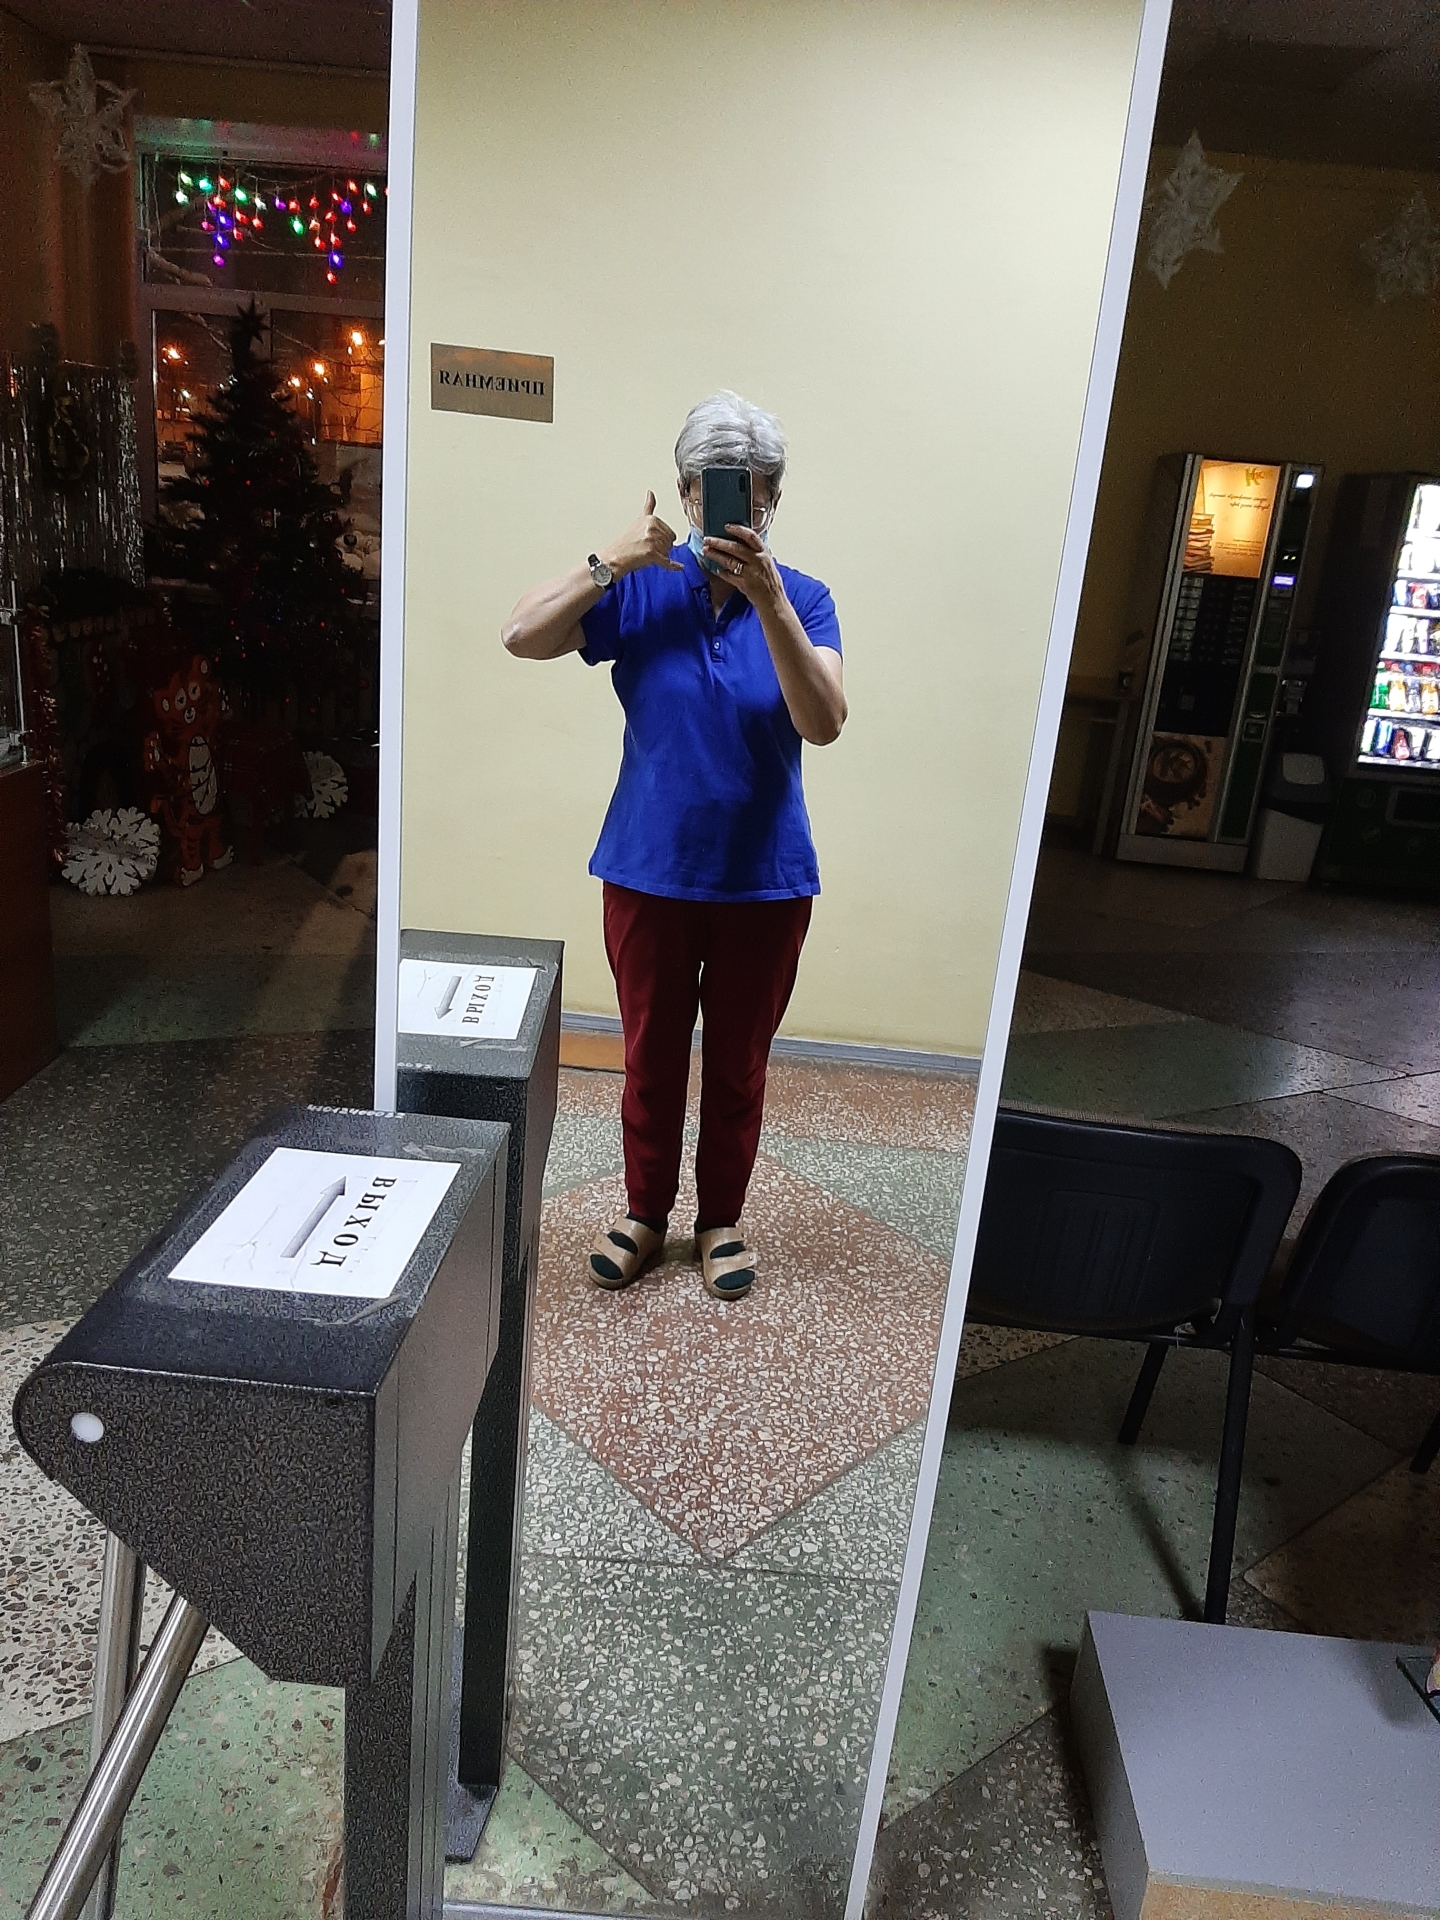
Label: clear